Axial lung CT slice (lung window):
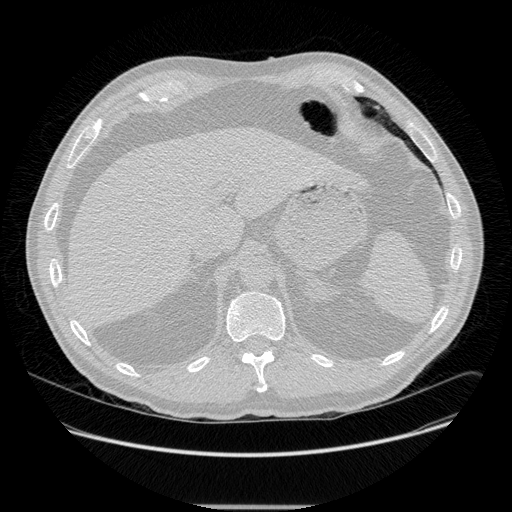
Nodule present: no